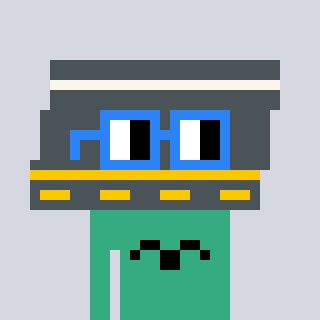
a pixel art character with square blue glasses, a road-shaped head and a teal-colored body on a cool background